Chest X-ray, AP view. Patient: 32 years old, sex M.
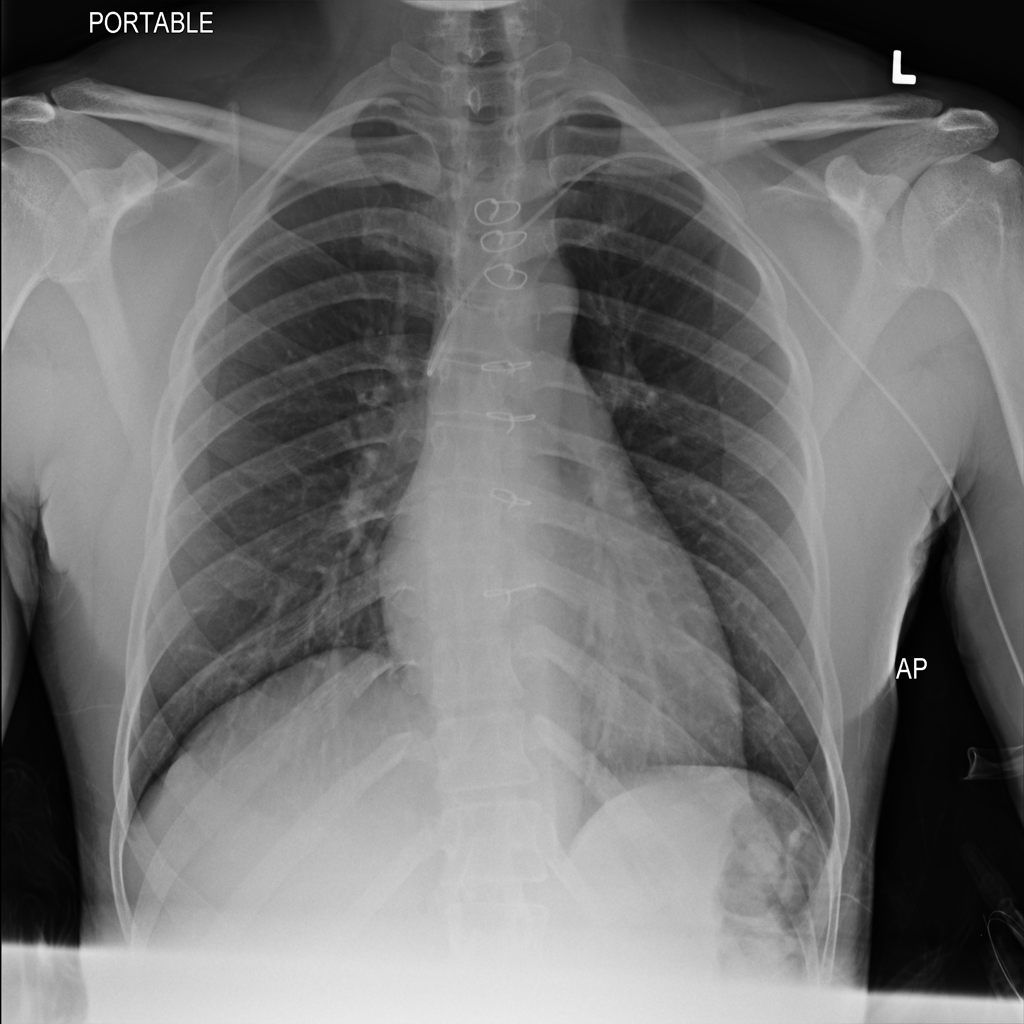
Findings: No Finding